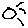
Label: sun